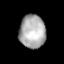
Tissue: lung
Cell type: Epithelial cells
Senescence score: 0.203
Nuclear area (px): 854
Mean DAPI intensity: 171.436